Question: I have 3 array and I have to do this summation

The implemented code is
'''
do i=1,320
do j=1,320
do k=1,10
do l=1,10
do m=1,10
do r=1,10
do s=1,10
sum=sum+B(k,l,r,s,m)*P(i,j,r,s,m)
end do
end do
A(i,j,k,l,m)=sum
end do
end do
end do
end do
end do
'''
It takes 1 day to execute the code.
Is there a way to optimize it?
Thanks.
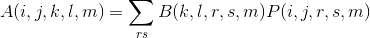
Answer: The trick in these things is to look for common patterns and use existing efficient routines to speed them up.
M.S.B is, as usual, completely right that just flipping your indices will give you substantial speedup, although intel's fortran compiler with high optimization will already give you some of that benefit.
But let's peel off the 'm' index for a second (which is easy to do as, as MSB has pointed out, that's the slowest-moving index) and just look at the multiplication:
> A = B x P
A = P x B
reshaping the arrays:
> A = P x B
A = P x B
A = P x B
where we now have matrix multiplication, for which very efficient routines exist. So if we reshape the P and B matrices, and transpose B, we can do a simple matrix multiplication and reshape the result; and this reshape won't even necessarily require any copies in this case. So changing something like this:
'''
program testpsum
implicit none
integer, dimension(10,10,10,10,10) :: B
integer, dimension(32,32,10,10,10) :: P
integer, dimension(32,32,10,10,10) :: A
integer :: psum
integer :: i, j, k, l, m, r, s
B = 1
P = 2
do i=1,32
do j=1,32
do k=1,10
do l=1,10
do m=1,10
do r=1,10
do s=1,10
psum=psum+B(k,l,r,s,m)*P(i,j,r,s,m)
end do
end do
A(i,j,k,l,m)=psum
psum = 0
end do
end do
end do
end do
end do
print *,minval(A), maxval(A)
end program testpsum
'''
To this:
'''
program testmatmult
implicit none
integer, dimension(10,10,10,10,10) :: B
integer, dimension(32,32,10,10,10) :: P
integer, dimension(10*10,10*10) :: Bmt
integer, dimension(32*32,10*10) :: Pm
integer, dimension(32,32,10,10,10) :: A
integer :: m
B = 1
P = 2
do m=1,10
Pm = reshape(P(:,:,:,:,m),[32*32,10*10])
Bmt = transpose(reshape(B(:,:,:,:,m),[10*10,10*10]))
A(:,:,:,:,m) = reshape(matmul(Pm,Bmt),[32,32,10,10])
end do
print *,minval(A), maxval(A)
end program testmatmult
'''
Gives timings of:
'''
$ time ./psum
200 200
real 0m2.239s
user 0m1.197s
sys 0m0.008s
$ time ./matmult
200 200
real 0m0.064s
user 0m0.027s
sys 0m0.008s
'''
when compiled with 'ifort -O3 -xhost -mkl' so we can use the fast intel MKL libraries.
It gets even faster when you don't create that 'Pm' temporary and just do the reshape in the matmult call, and faster still (for large matrices) if you use '-mkl=parallel' for threaded routines. If you don't also have MKL you can just link to some other fast LAPACK _GEMM routine.